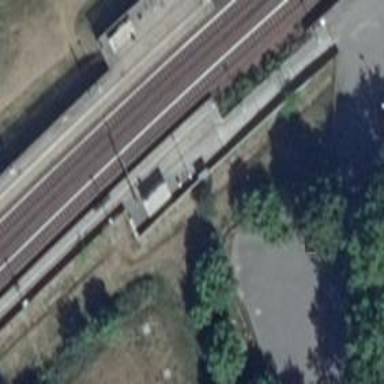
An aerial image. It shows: Public transport stop position along the railway.